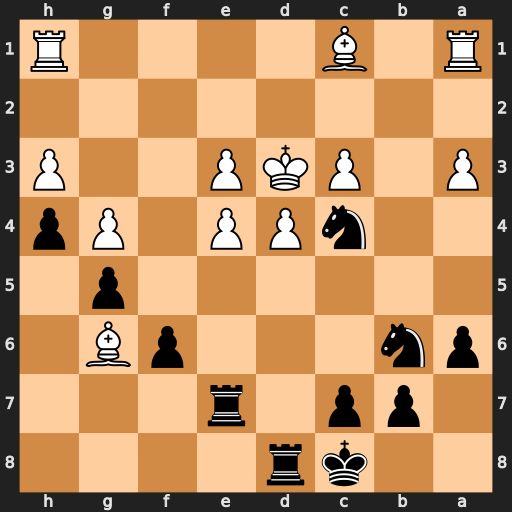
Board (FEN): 2kr4/1pp1r3/pn3pB1/6p1/2nPP1Pp/P1PKP2P/8/R1B4R
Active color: b
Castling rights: -
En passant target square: -
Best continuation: Ne5+ Kc2 Nxg6